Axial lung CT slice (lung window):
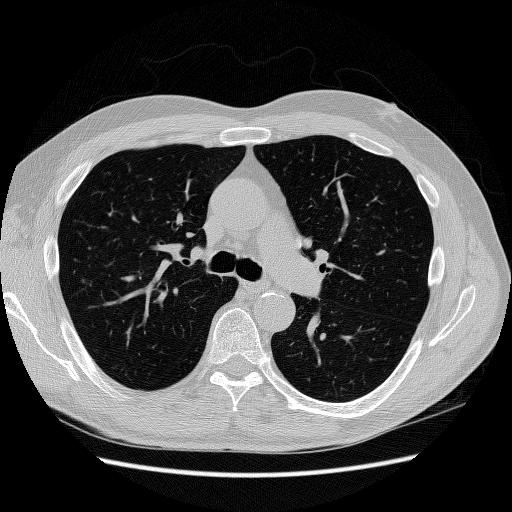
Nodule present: no